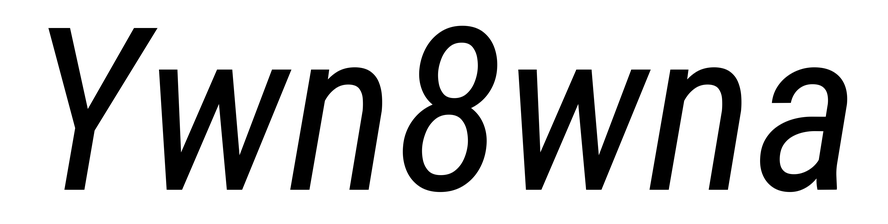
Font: Roboto-Italic_Condensed_Italic